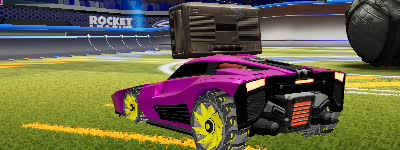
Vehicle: breakout